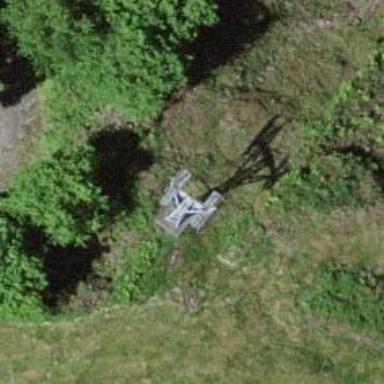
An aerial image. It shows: Pylon used for aerialway.